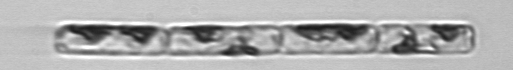
Label: Guinardia_delicatula